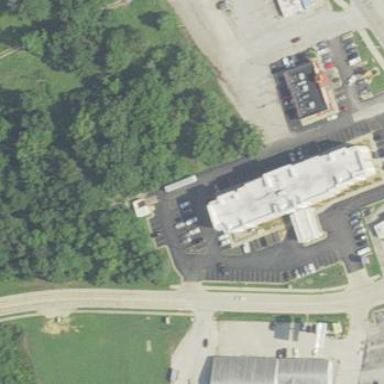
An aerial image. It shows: Motel building which is tagged as tourism spot.